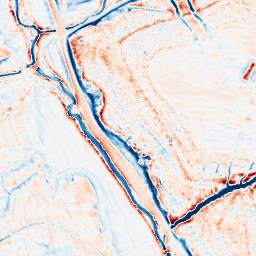
Category: edge_preserving
Decomposition family: anisotropic_diffusion
Decomposition parameters: iterations: 50
kappa: 30
gamma: 0.1
Upsampling method: quartic
Upsampling parameters: scale: 8
Upsampling scale: 8